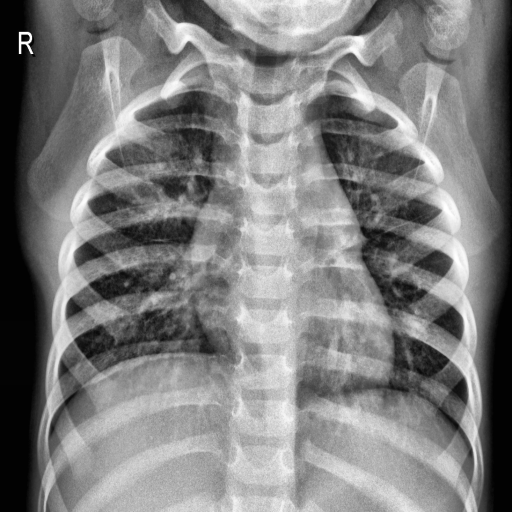
Finding: NORMAL